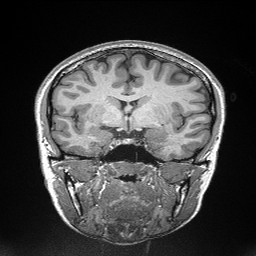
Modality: T1w
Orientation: sagittal
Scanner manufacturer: siemens
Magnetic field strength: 3 T
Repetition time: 2.3 s
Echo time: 0.00298 s